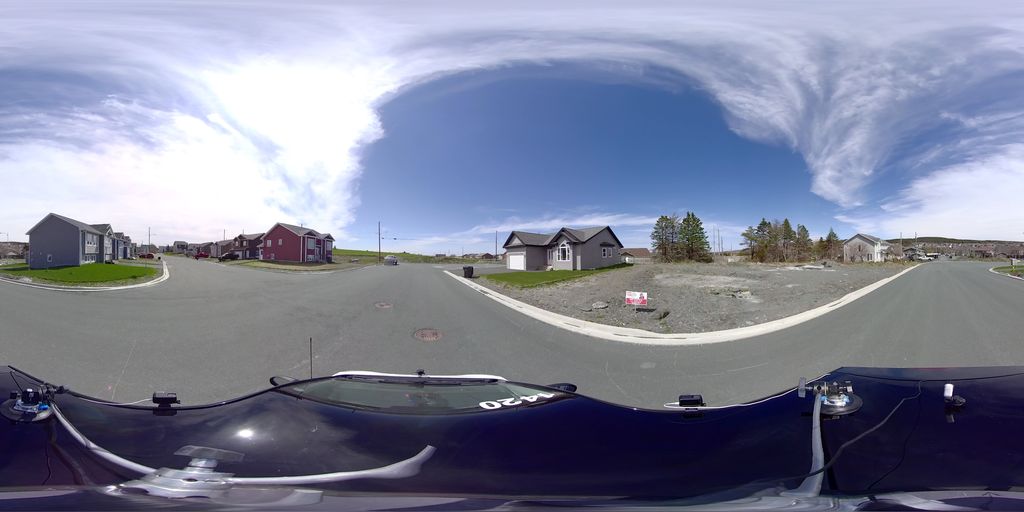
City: st_johns